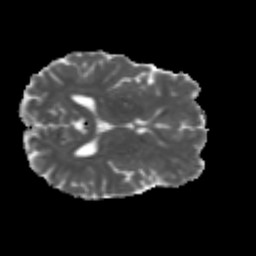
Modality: MD
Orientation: axial
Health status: ill
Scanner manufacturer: siemens
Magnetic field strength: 3 T
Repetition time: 6.7 s
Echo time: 0.1 s